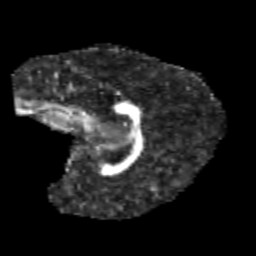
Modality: FA
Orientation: sagittal
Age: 11
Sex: female
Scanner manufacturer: siemens
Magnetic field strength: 3 T
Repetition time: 3.8 s
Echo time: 0.07 s